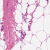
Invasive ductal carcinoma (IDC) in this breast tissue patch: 0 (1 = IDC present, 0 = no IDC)